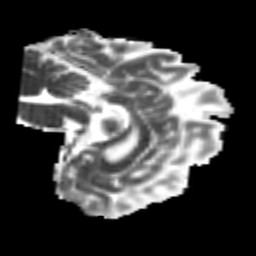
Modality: MD
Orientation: sagittal
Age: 22
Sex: female
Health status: healthy
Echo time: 0.074 s